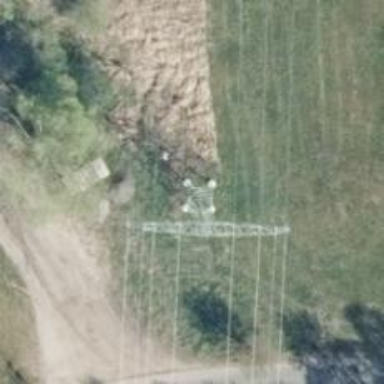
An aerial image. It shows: Power line in the image.